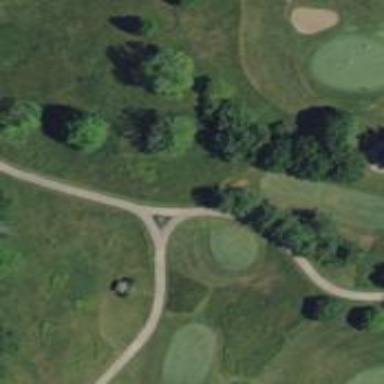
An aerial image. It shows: Service road designated as golf cart path.